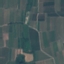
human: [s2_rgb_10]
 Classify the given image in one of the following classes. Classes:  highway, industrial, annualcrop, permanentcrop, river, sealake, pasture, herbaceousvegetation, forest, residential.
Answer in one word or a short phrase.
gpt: PermanentCrop